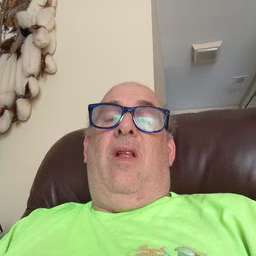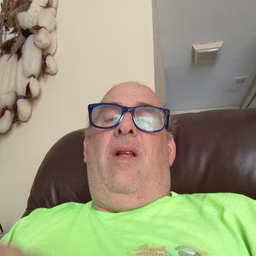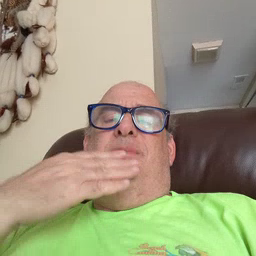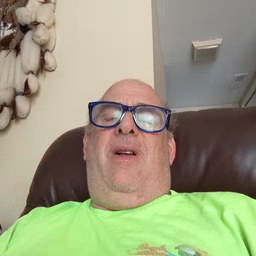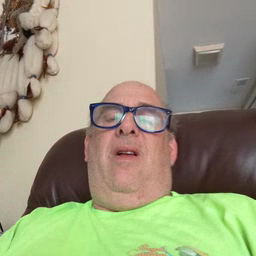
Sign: bad